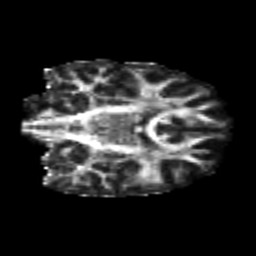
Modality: FA
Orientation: coronal
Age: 24
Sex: female
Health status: healthy
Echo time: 0.074 s